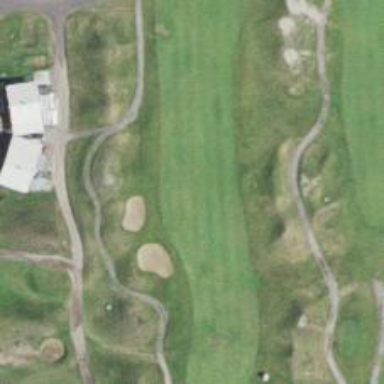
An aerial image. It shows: View of golf hole.